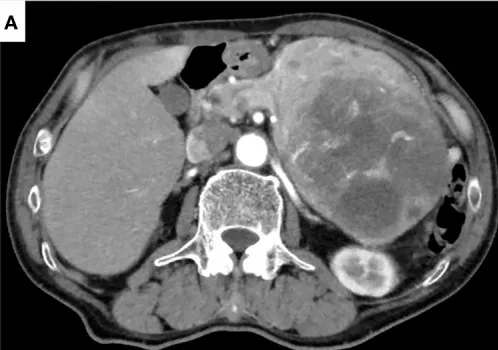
(A) Axial CT revealed an expansile, solid tumor largely degenerated with necrosis in the dorsal part.
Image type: radiology (ct)